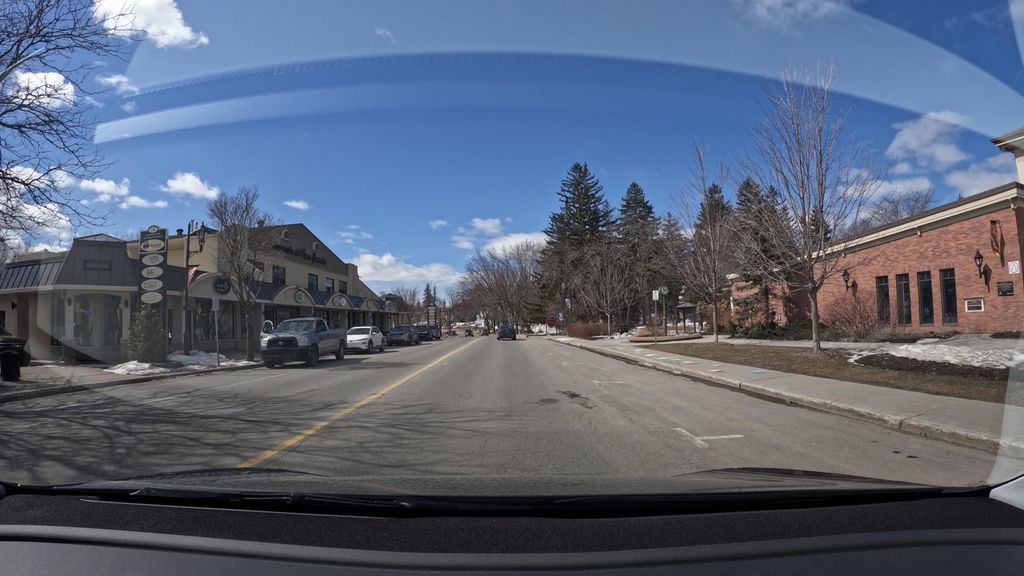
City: montreal